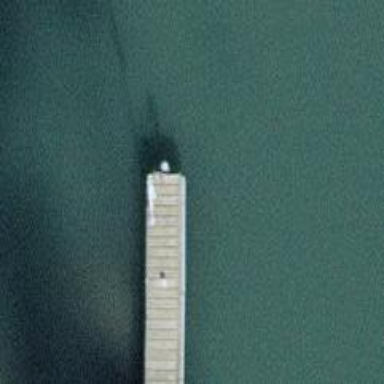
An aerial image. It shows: Man-made pier.